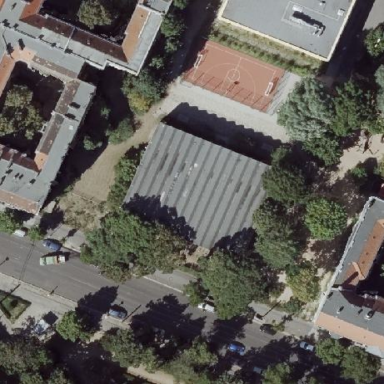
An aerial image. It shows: Sports hall building with flat roof. It is designed for leisure and sports activities.